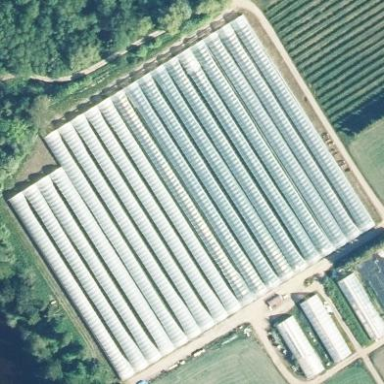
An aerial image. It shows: Greenhouse for horticulture with roof.